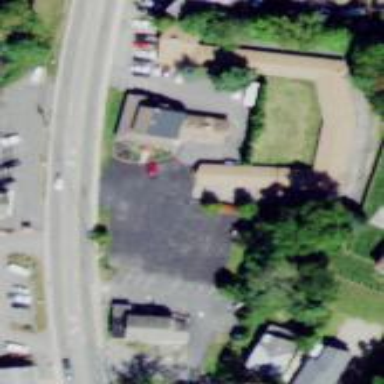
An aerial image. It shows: Building that is motel.